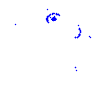
Particle: pion